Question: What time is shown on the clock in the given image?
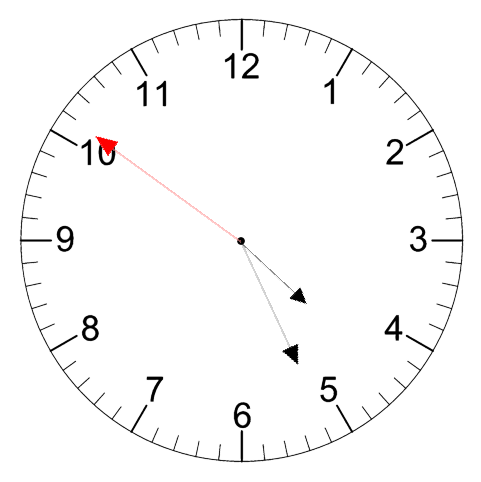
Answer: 04:25:51